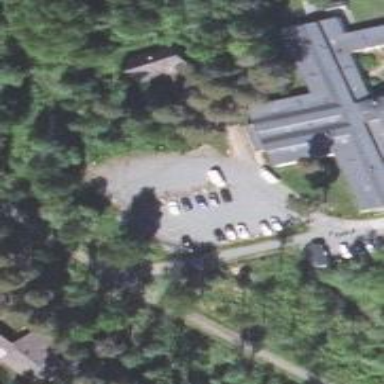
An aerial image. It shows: Parking space.